Question: This post is a followup to <URL>. As suggested by bossylobster in this post, I did try to hardcode the 'user_id' in my script, but the cron task always fails:
- I can see it being triggered in the logs...'''
2013-05-31 14:20:00.879 /update 302 5ms 0kb AppEngine-Google; (+http://code.google.com/appengine)
0.1.0.1 - - [31/May/2013:11:20:00 -0700] "GET /update HTTP/1.1" 302 385 - "AppEngine-Google; (+http://code.google.com/appengine)" "myapp.appspot.com" ms=6 cpu_ms=0 cpm_usd=0.000043 queue_name=__cron task_name=... app_engine_release=1.8.0 instance=...
'''
-
What I don't understand is that if I open '/update' manually I have the login prompt below. How is cron supposed to bypass that? How can I debug what's going on?

Thanks for the help.
: The problem persists after adding a 'login: admin' line to the concerned 'url' in 'app.yaml'. Locally (by as mentioned by the <URL> everything goes fine, but once I deploy, my app never gets past the OAuth2 decorator:
- With a few debug 'print' statements...'''
import webapp2
...
YOUTUBE_RW_SCOPE = "https://www.googleapis.com/auth/youtube"
YOUTUBE_API_SERVICE_NAME = "youtube"
YOUTUBE_API_VERSION = "v3"
print "Building youtube object"
print "Built youtube object"
youtube = build(YOUTUBE_API_SERVICE_NAME, YOUTUBE_API_VERSION)
print "Building decorator object"
decorator = OAuth2DecoratorFromClientSecrets(CLIENT_SECRETS, YOUTUBE_RW_SCOPE)
print "Built decorator object"
...
class FetchHandlerPage(webapp2.RequestHandler):
print "Entering FetchHandlerPage"
@decorator.oauth_required
def get(self):
print "Entering FetchHandlerPage:get"
gae_user_id = USER_ID
query_string = urlencode({'user_id': gae_user_id})
taskqueue.add(url='/fetchworker?' + query_string, method='GET')
'''
- ... here is what I see after deployment in my GAE logs (the logs stops at the last line, nothing happens next):'''
2013-05-31 16:12:02.765 /fetch 302 1746ms 0kb AppEngine-Google; (+http://code.google.com/appengine)
0.1.0.1 - - [31/May/2013:13:12:02 -0700] "GET /fetch HTTP/1.1" 302 385 - "AppEngine-Google; (+http://code.google.com/appengine)" "myapp.appspot.com" ms=1747 cpu_ms=844 cpm_usd=0.000070 queue_name=__cron task_name=... loading_request=1 app_engine_release=1.8.0 instance=...
I 2013-05-31 16:12:02.444 URL being requested: https://www.googleapis.com/discovery/v1/apis/youtube/v3/rest?userIp=0.1.0.1
E 2013-05-31 16:12:02.764 Building youtube object
E 2013-05-31 16:12:02.764 Built youtube object
E 2013-05-31 16:12:02.764 Building decorator object
E 2013-05-31 16:12:02.764 Built decorator object
E 2013-05-31 16:12:02.764 End static variables
E 2013-05-31 16:12:02.764 Entering FetchHandlerPage
I 2013-05-31 16:12:02.765 This request caused a new process to be started for your application, and thus caused your application code to be loaded for the first time. This requ
'''
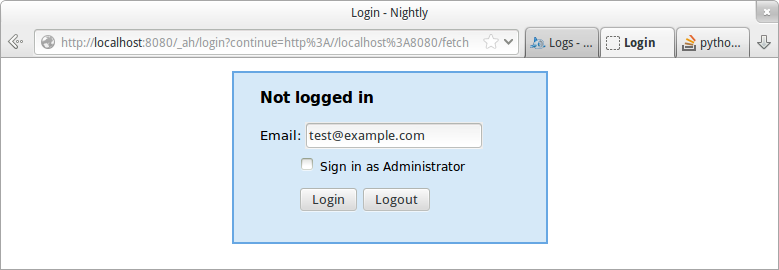
Answer: > How is cron supposed to bypass that?
Make sure the cron url is configured with 'login: admin' and 'login: required'. Cron jobs "get past the login prompt" automatically. See <URL> for more information.
> How can I debug what's going on?
Since a cron job is started by a 'GET' request to a specific url, you should be able to debug the job by just making a 'GET' request to that url and either see what errors the development server makes or see what is in the logs for the 'GET' request.